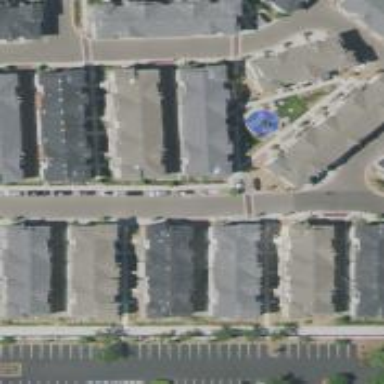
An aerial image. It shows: Living street.